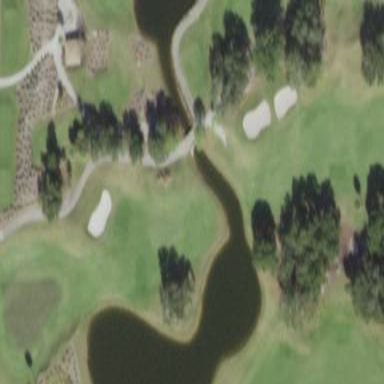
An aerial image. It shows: Golf fairway surrounded by grass.